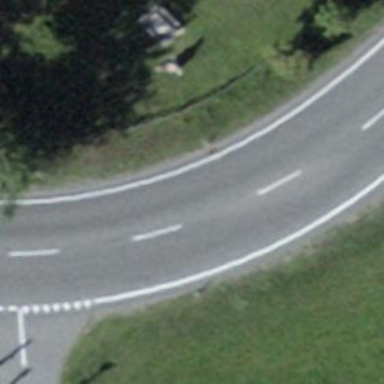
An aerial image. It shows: Asphalt road classified as primary highway.